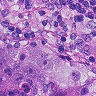
Metastatic tissue present: yes